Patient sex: F
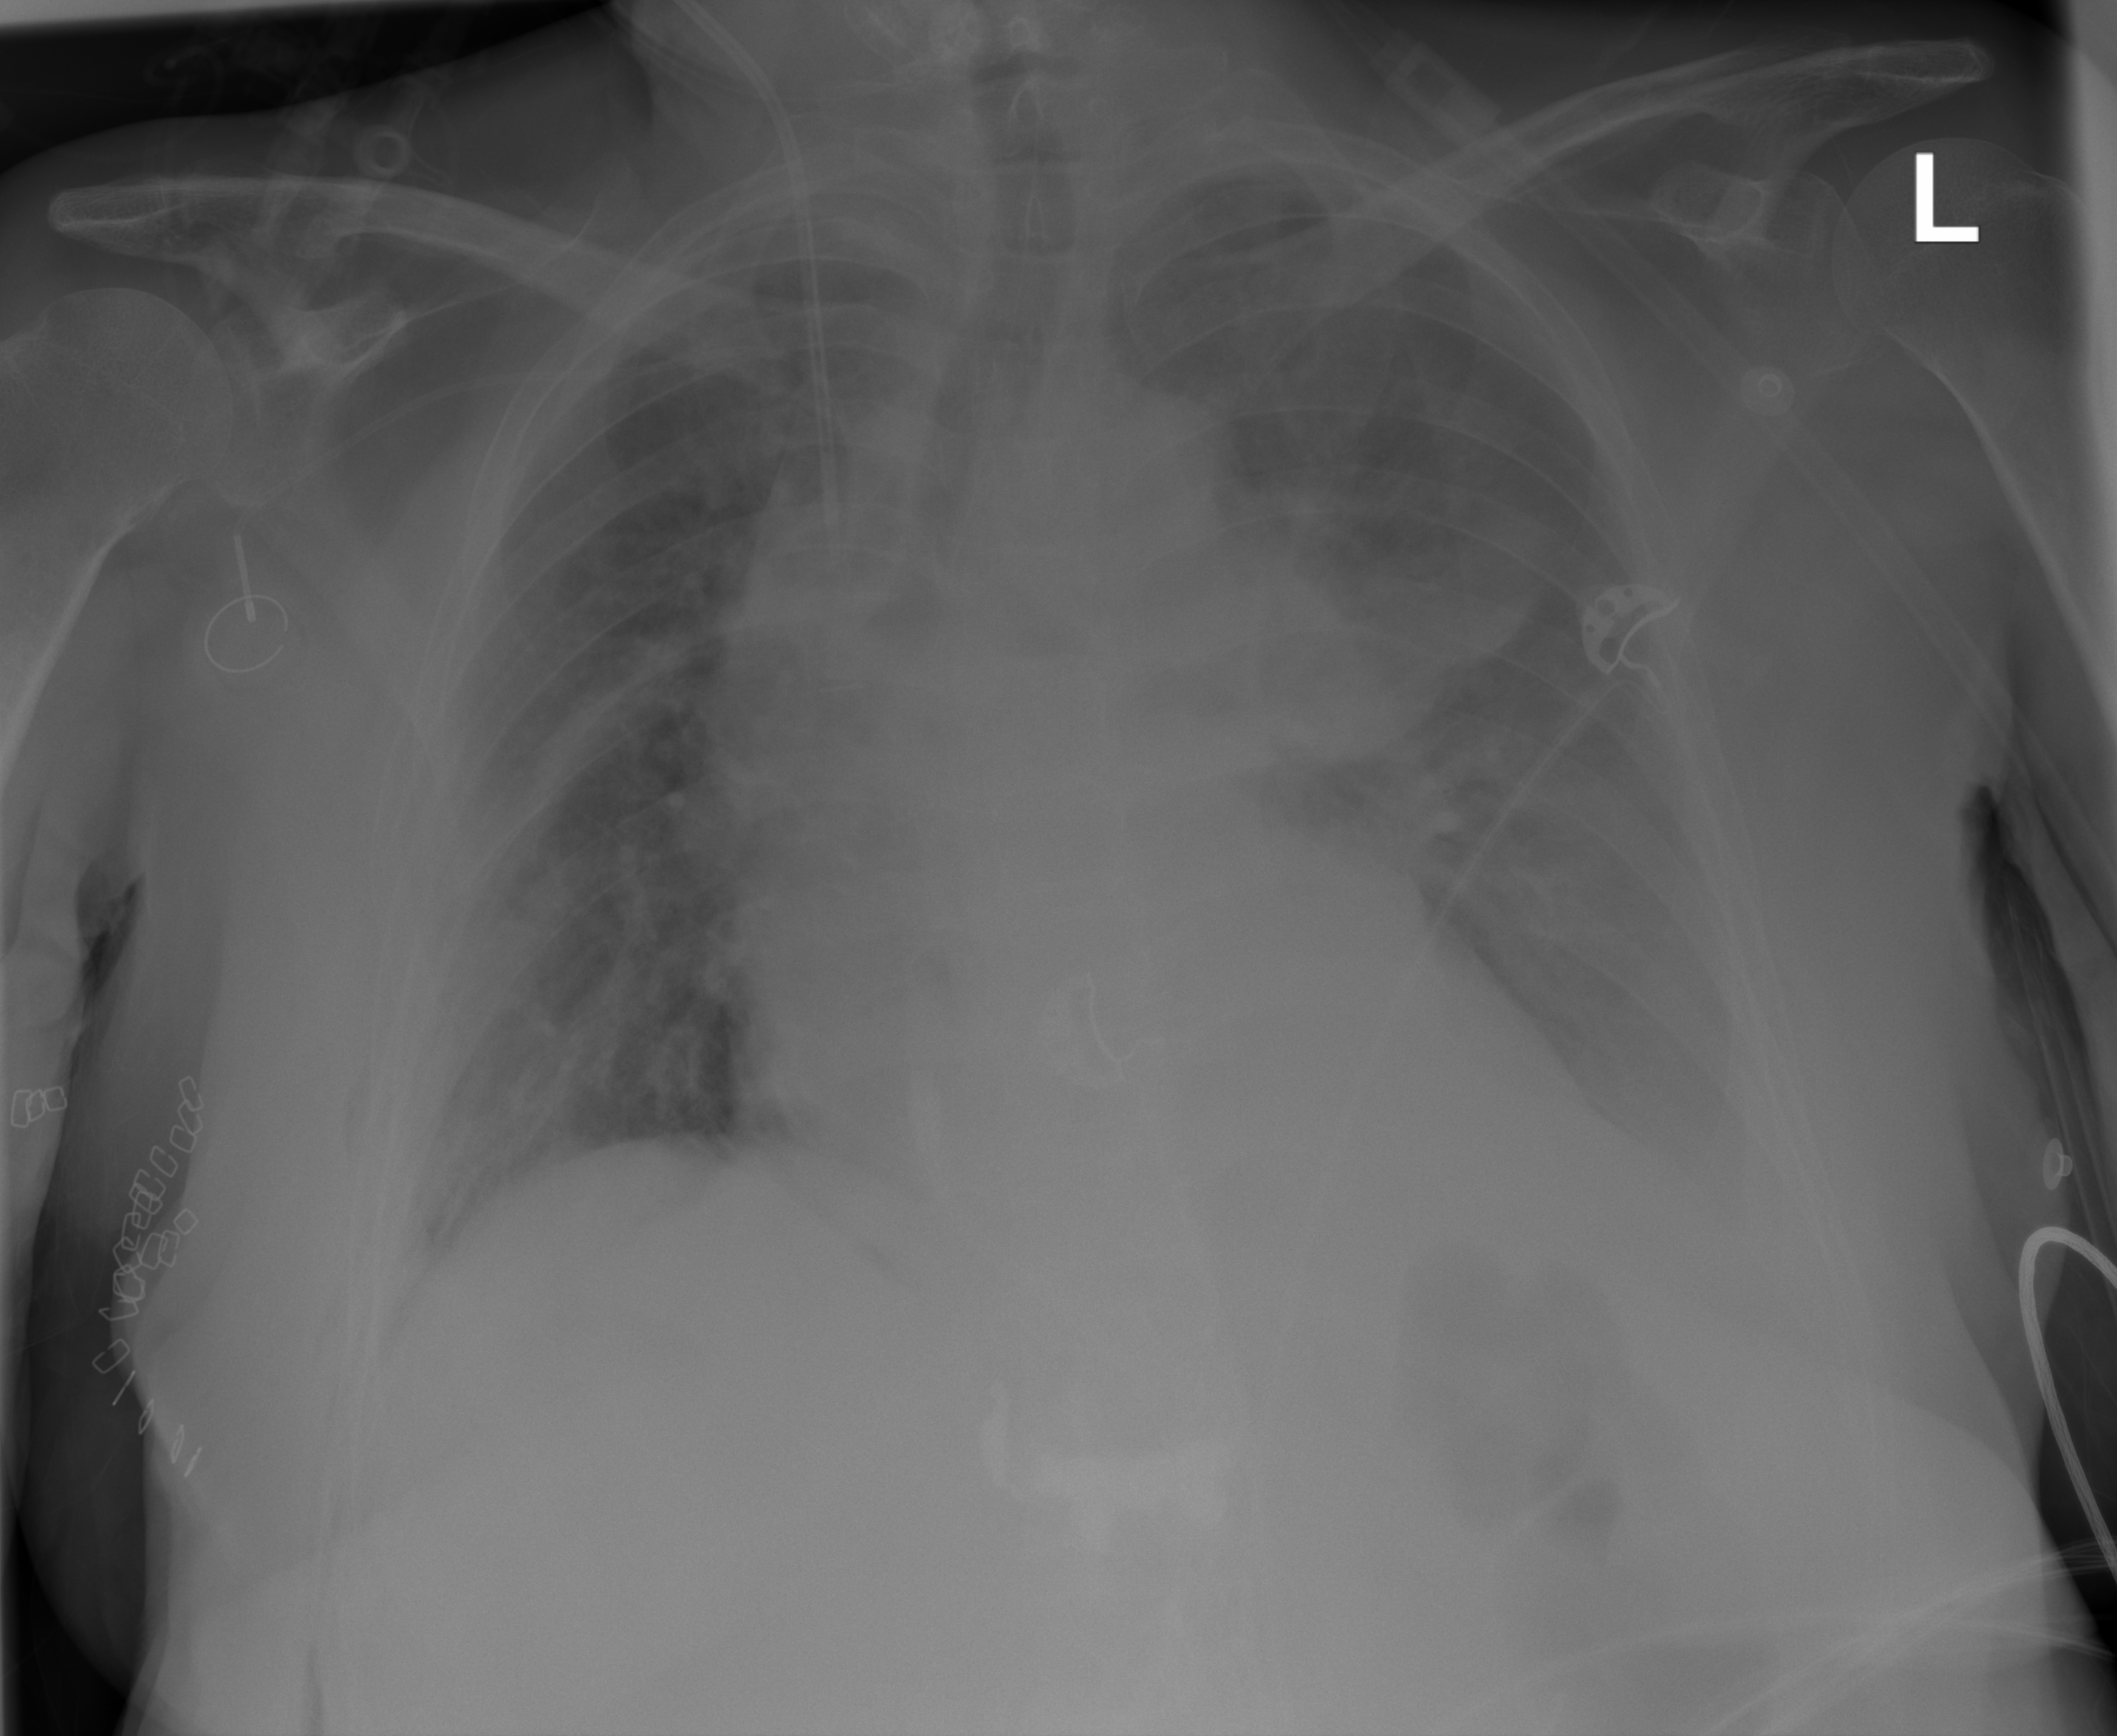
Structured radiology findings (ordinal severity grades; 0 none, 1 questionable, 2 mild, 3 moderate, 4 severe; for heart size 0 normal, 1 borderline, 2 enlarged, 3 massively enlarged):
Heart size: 2
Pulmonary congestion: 1
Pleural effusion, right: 1
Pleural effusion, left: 3
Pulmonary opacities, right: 2
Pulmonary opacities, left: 2
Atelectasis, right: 2
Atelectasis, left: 3